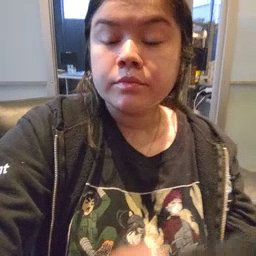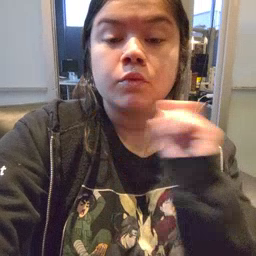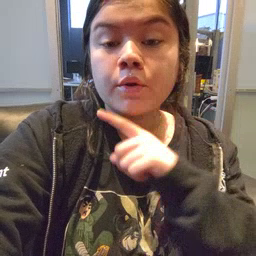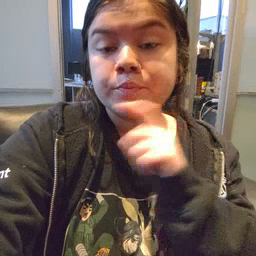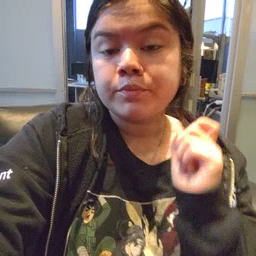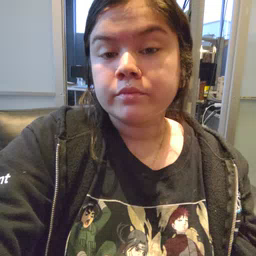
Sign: dryer